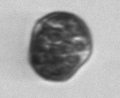
Label: Mesodinium